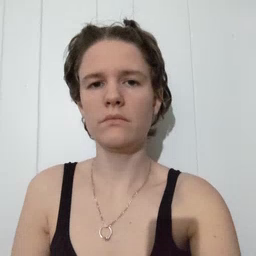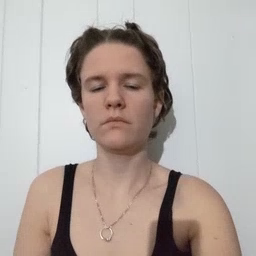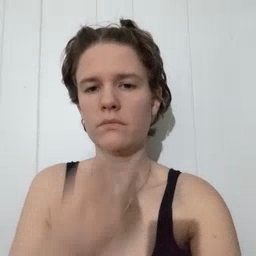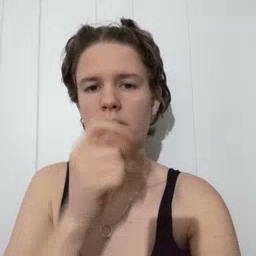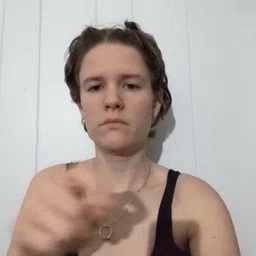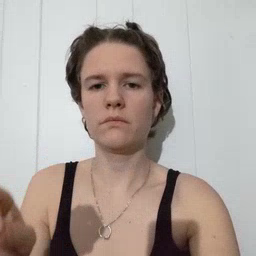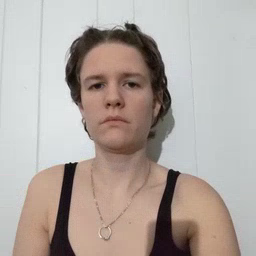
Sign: pen